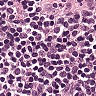
Metastatic tissue present: no